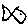
Label: fish